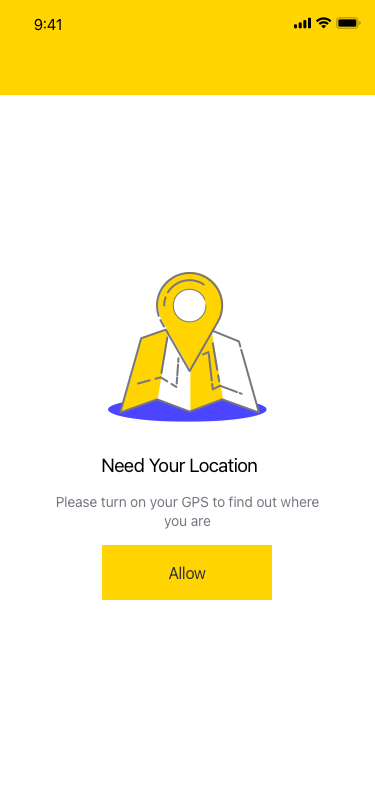
Text in this UI design:
Need Your Location
Please turn on your GPS to find out where you are